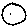
Label: moon